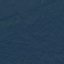
Land use / land cover class: Forest